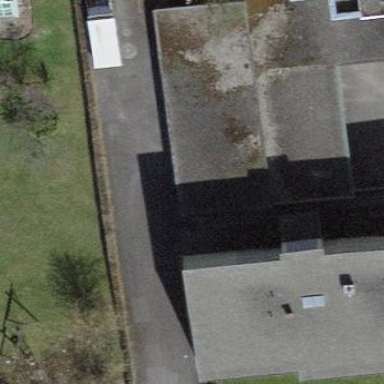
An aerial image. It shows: Group of garages.